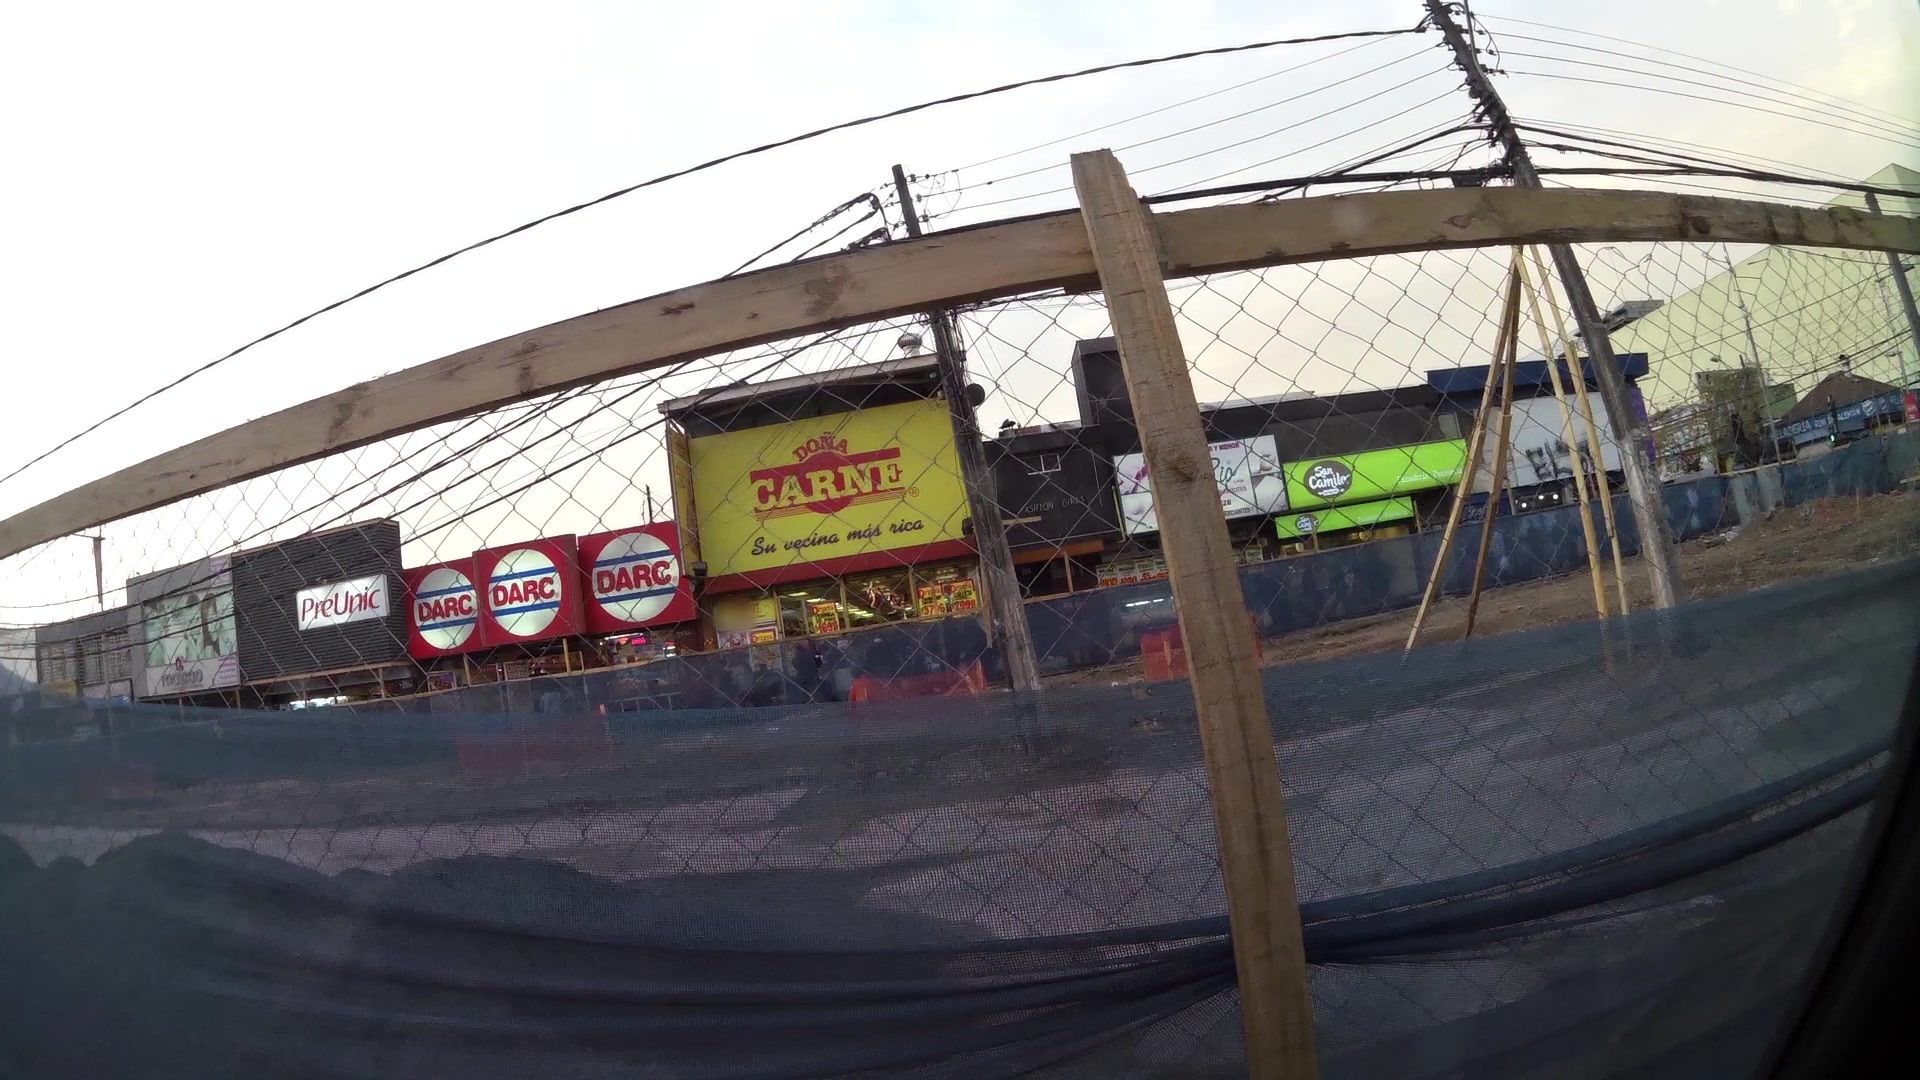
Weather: snowy
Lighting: day
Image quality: good
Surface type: driving surface
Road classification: primary
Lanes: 3
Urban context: urban centre
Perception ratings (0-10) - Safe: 1.35, Lively: 0.64, Beautiful: 2.04, Boring: 2.44, Depressing: 8.35, Wealthy: 1.31